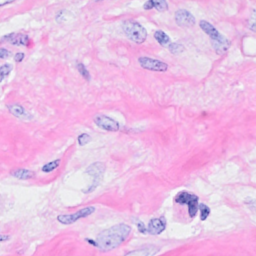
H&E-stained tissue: Breast